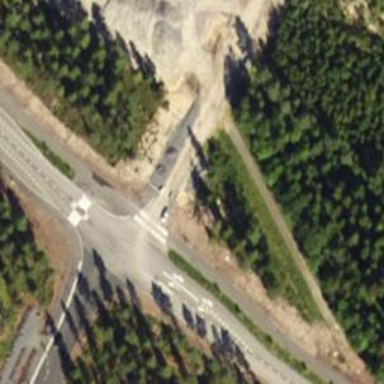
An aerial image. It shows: Road with "give way" sign.